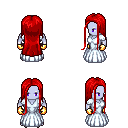
a pixel art fantasy rpg character, male body template, dark elf, purple skin, underdress, teal pants, red extra-long hairstyle, gold gloves, gold boots, four views (front, back, left, right), 2x2 character sprite sheet, small pixel art, hard edges, no anti-aliasing